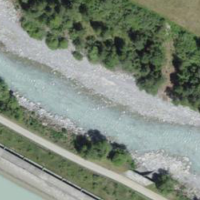
EUNIS habitat code: 15
Species observed at this site:
Polyommatus daphnis